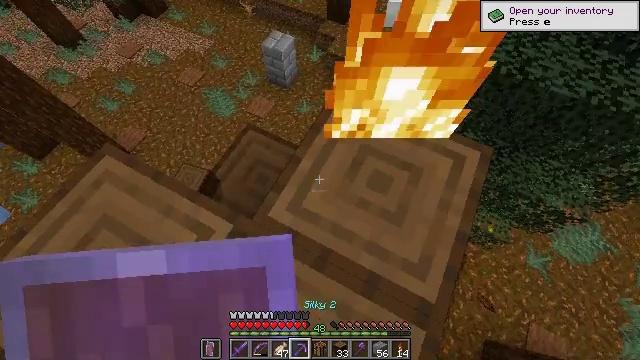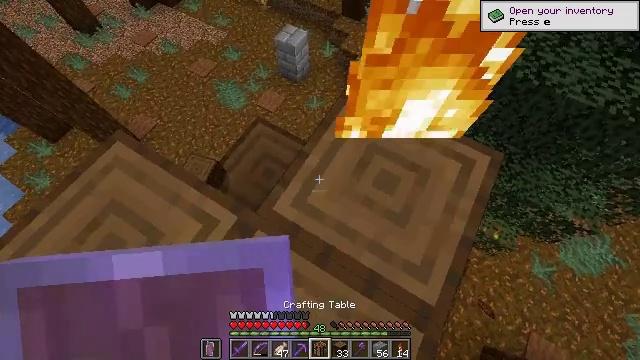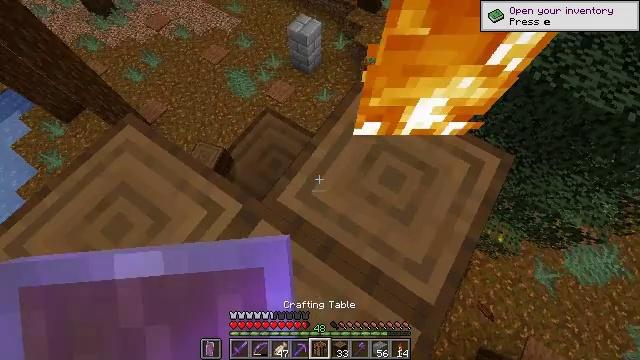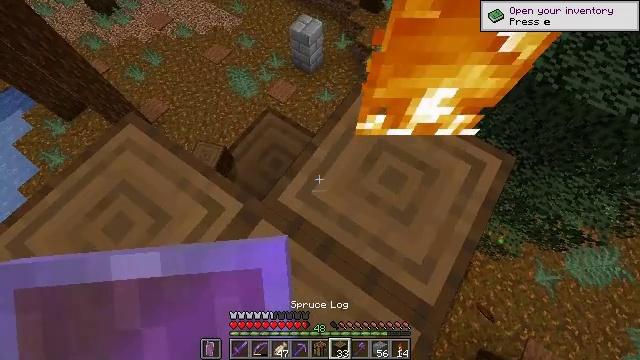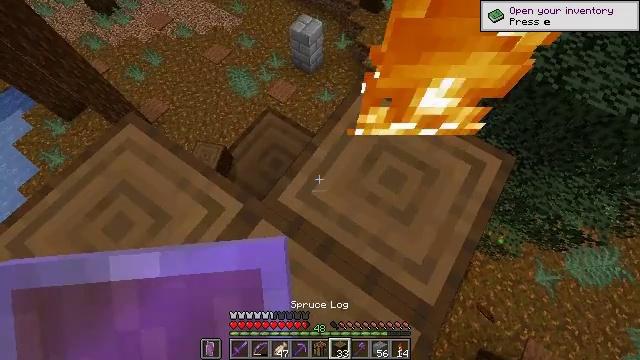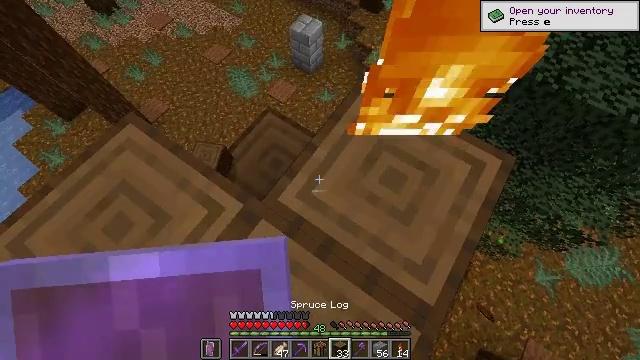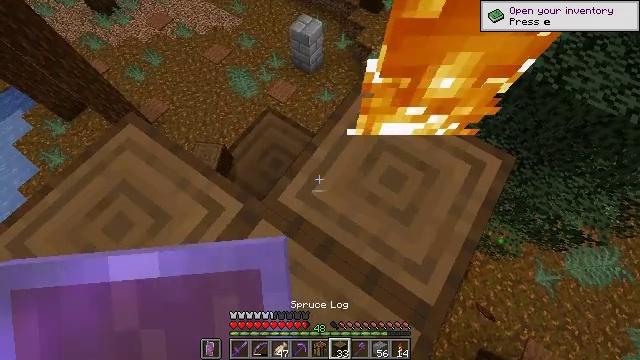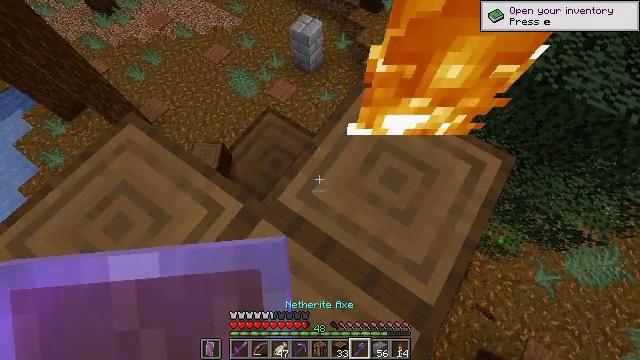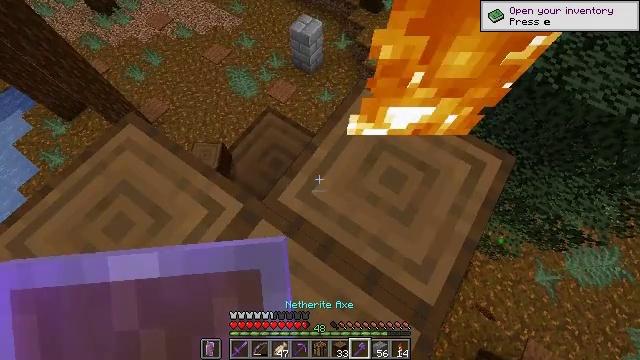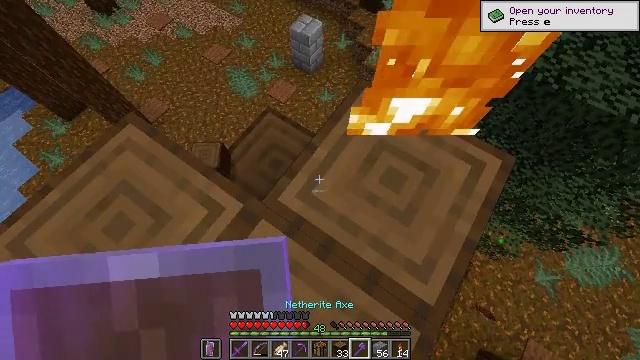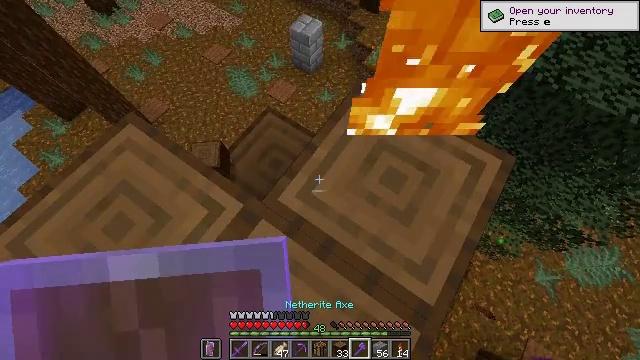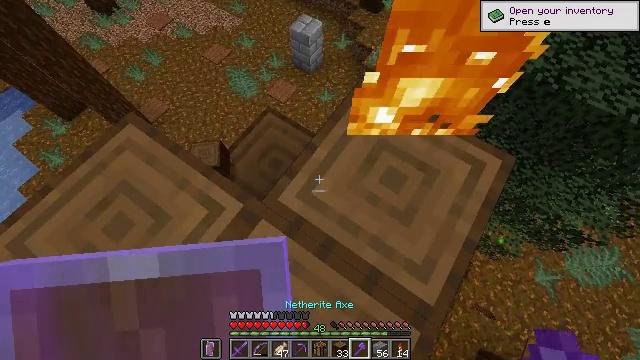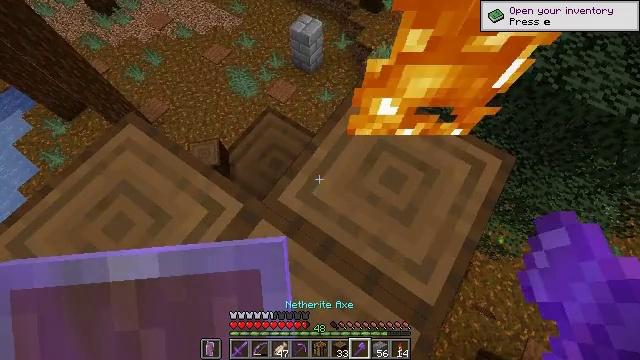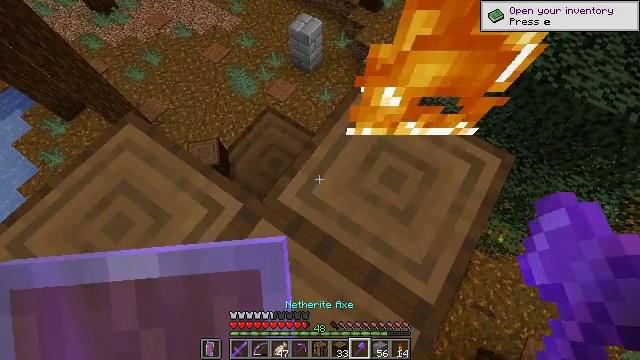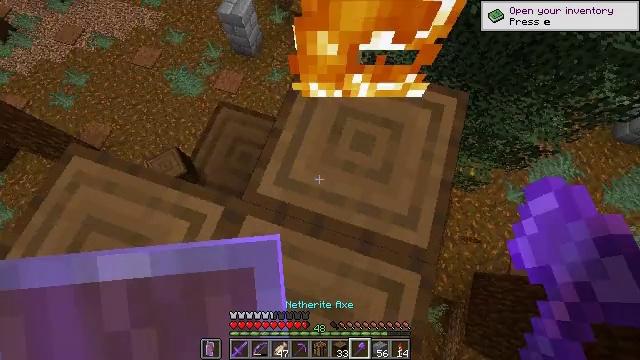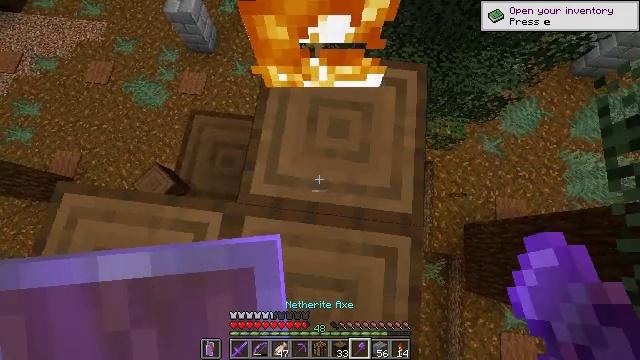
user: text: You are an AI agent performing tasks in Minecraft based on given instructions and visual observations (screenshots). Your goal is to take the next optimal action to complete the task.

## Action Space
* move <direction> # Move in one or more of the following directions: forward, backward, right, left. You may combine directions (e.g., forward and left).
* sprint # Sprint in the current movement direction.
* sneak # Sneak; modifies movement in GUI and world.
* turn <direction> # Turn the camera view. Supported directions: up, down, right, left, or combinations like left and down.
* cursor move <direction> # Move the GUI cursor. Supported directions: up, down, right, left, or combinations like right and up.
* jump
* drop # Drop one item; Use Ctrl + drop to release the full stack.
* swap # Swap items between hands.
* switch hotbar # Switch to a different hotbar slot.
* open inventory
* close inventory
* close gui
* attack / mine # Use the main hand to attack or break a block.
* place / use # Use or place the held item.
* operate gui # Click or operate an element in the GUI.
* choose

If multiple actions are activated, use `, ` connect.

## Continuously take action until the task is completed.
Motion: motion action
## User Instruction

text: Harvest the spruce log from a tree trunk.
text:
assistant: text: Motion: sneak, turn left
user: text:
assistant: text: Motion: sneak, turn left and down
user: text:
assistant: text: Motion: sneak
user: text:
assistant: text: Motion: sneak
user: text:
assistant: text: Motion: sneak
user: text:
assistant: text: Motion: sneak
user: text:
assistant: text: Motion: sneak
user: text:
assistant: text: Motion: sneak
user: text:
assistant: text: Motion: sneak
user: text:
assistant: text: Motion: sneak
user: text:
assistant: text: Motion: sneak
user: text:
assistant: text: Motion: sneak
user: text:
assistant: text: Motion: sneak
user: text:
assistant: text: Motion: turn right and down
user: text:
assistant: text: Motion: turn right and down
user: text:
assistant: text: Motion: turn right
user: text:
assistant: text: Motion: no_op
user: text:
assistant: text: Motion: turn right and down, attack / mine
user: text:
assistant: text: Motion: turn right and down, attack / mine
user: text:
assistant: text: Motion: turn right, attack / mine
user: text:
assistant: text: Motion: attack / mine
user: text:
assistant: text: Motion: attack / mine
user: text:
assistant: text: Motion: attack / mine
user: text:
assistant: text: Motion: attack / mine
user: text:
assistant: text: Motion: turn left, attack / mine
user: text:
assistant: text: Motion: turn left, attack / mine
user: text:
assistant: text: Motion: turn left, attack / mine
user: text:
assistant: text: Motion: attack / mine
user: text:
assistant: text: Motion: attack / mine
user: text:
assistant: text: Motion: turn left, attack / mine